Question: I am trying to learn recursion but am not really understanding it at all.
Can somebody please show me example code to build a tree like this? As I feel it will help seeing graphic recursions

Assuming there is a line method with parameters for the top and bottom x and y coordinates how would I go about this?
Thanks! also any recommended tutorials etc on recursion?
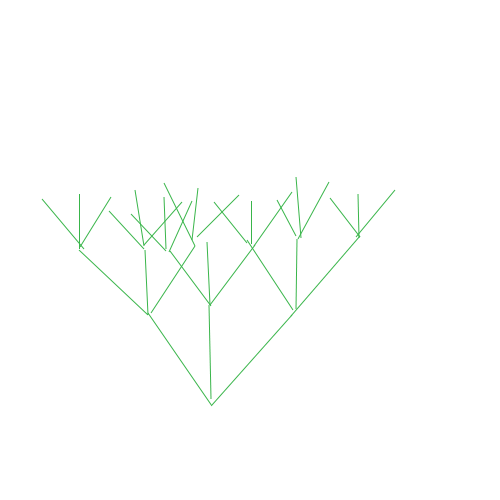
Answer: Of course there are many different ways you could achieve this recursively -- here is one of them:
'''
public void drawTree(Graphics g, int x, int y, int arity, int depth) {
if (depth > 0) {
int childDistanceX = (int) (Math.pow(arity, depth) * DISTANCE_X);
int childX = x - (arity - 1) * childDistanceX / 2;
int childY = y - DISTANCE_Y;
for (int child = 0; child < arity; child++) {
g.drawLine(x, y, childX, childY);
drawTree(g, childX, childY, arity, depth - 1);
childX += childDistanceX;
}
}
}
'''
Given the 'x,y' coordinates of the root node, the number of children ('arity') and the 'depth' of the tree, this method first computes the horizontal distance between the child nodes based on a constant 'DISTANCE_X' which is the horizontal gap between leaf nodes.
With this information, and with a second constant 'DISTANCE_Y' that gives the vertical distance beetween the different levels of the tree, we can compute the 'x,y' position of the root node's left-most child.
Then it's just a matter of iterating over all child nodes and drawing a line from the root to the child. This is also where the recursion comes into play: we call the method recursively, but each time the current child becomes the new root. Note also that the depth of the subtree governed by a child is one less than that of its parent, so we pass 'depth - 1' in the recursive call.
You can try out the above method by copy & pasting it into the following class:
'''
import java.awt.Color;
import java.awt.Dimension;
import java.awt.Graphics;
import java.awt.Point;
import javax.swing.JFrame;
import javax.swing.JPanel;
public class TreeTest extends JPanel {
private static final int DISTANCE_X = 4;
private static final int DISTANCE_Y = 60;
private int treeArity = 3;
private int treeDepth = 3;
public void paintComponent(Graphics g) {
Dimension size = getSize();
int x = size.width / 2;
int y = (size.height + treeDepth * DISTANCE_Y) / 2;
drawTree(g, x, y, treeArity, treeDepth);
}
public static void main(String[] args) throws Exception {
TreeTest main = new TreeTest();
JFrame frame = new JFrame();
frame.setDefaultCloseOperation(JFrame.EXIT_ON_CLOSE);
frame.getContentPane().add(main);
frame.setSize(400, 400);
frame.setLocationRelativeTo(null);
frame.setVisible(true);
}
}
'''